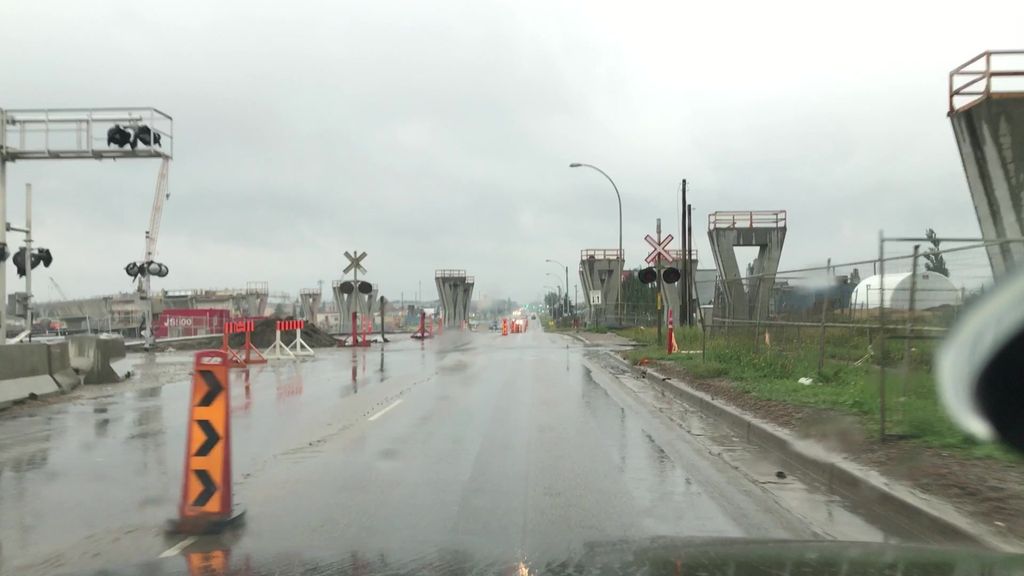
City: edmonton